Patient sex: M
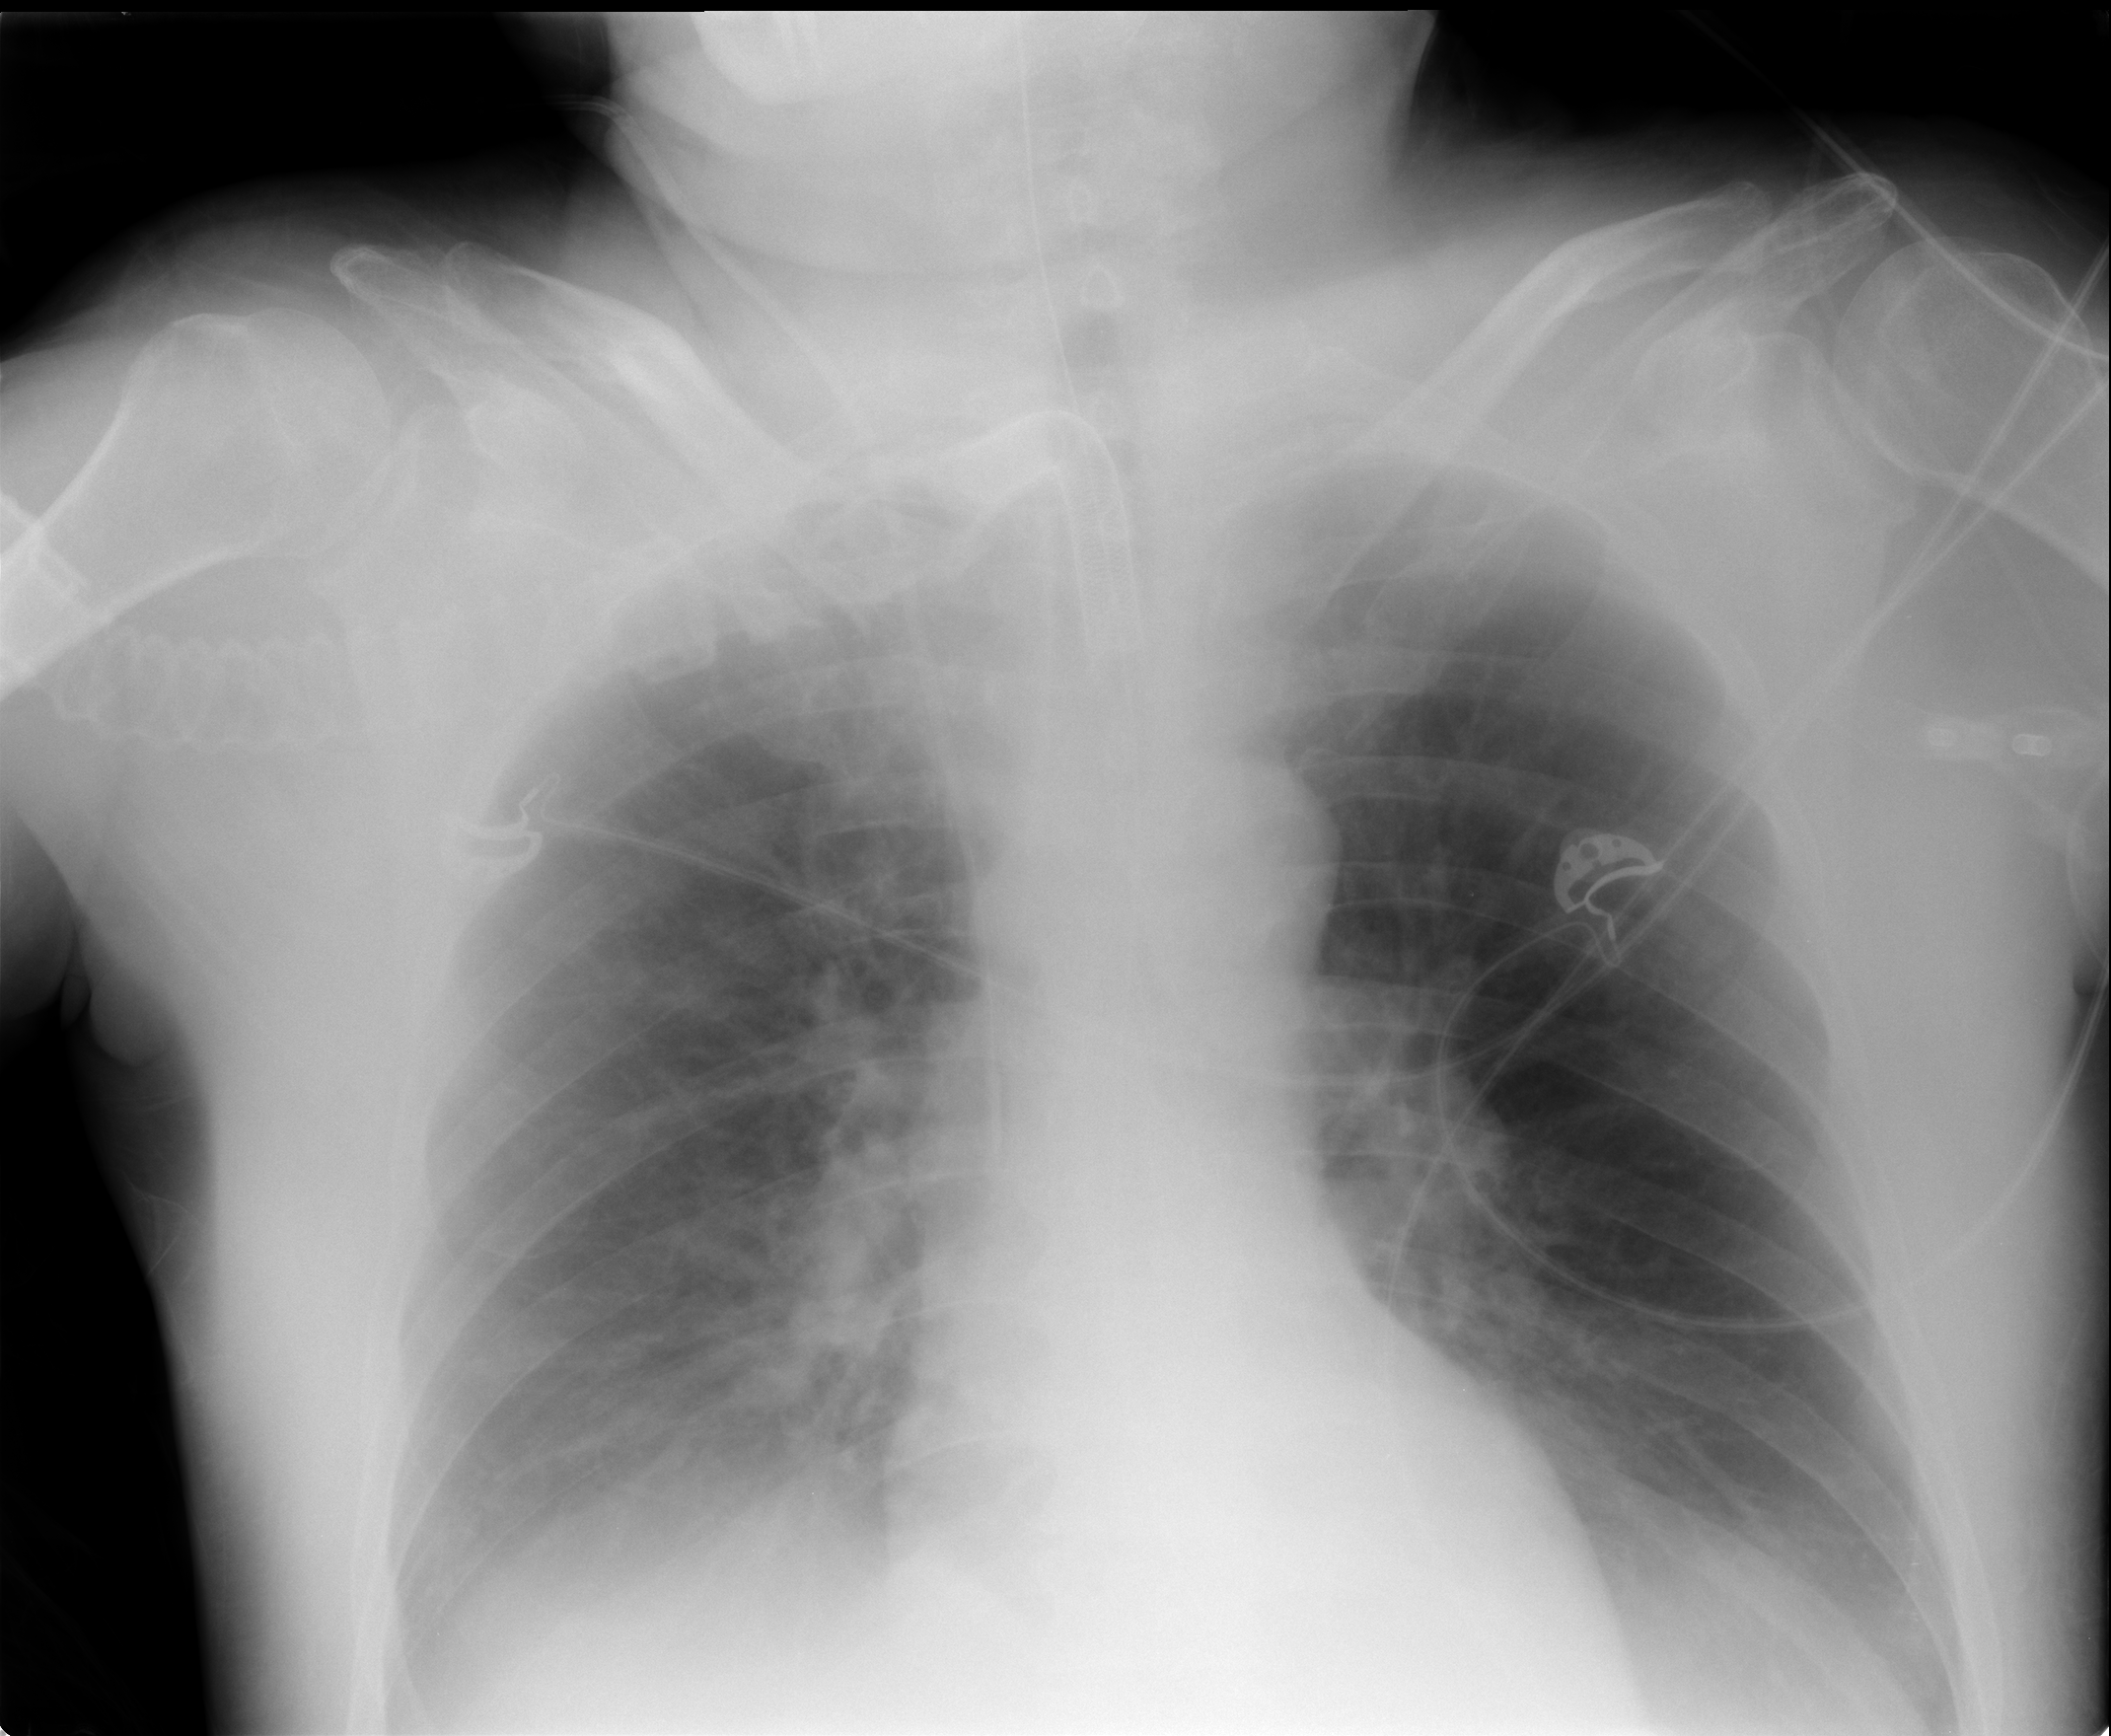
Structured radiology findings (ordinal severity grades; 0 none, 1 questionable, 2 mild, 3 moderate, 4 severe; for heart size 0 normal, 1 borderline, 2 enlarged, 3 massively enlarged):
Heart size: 0
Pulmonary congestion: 2
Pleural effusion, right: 2
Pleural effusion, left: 2
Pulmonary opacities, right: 1
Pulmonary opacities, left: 0
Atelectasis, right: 0
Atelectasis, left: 0